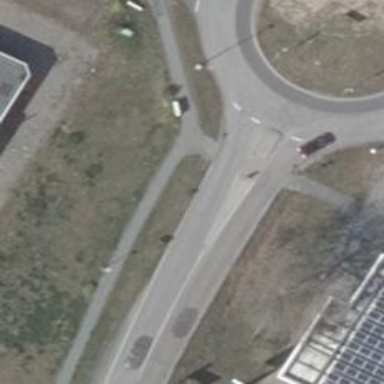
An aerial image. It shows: Secondary road with asphalt surface.